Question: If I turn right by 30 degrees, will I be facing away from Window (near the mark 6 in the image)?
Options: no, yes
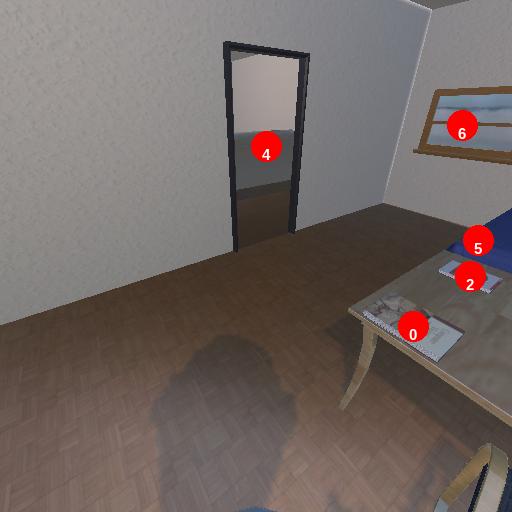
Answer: no